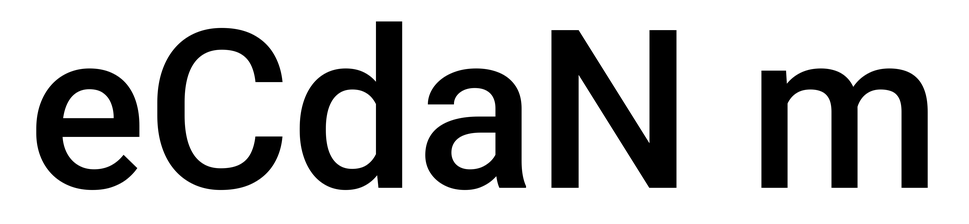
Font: Roboto_Medium